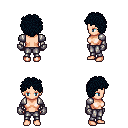
a pixel art fantasy rpg character, female body template, human, light skin, steel arm armor, metal pants, raven curly afro hairstyle, metal gloves, four views (front, back, left, right), 2x2 character sprite sheet, small pixel art, hard edges, no anti-aliasing